Question: >
<URL>
I'm a newbie for CSS layout design.
What I'd like to do at the moment is that I want to make two Div boxes, one nested inside one another. Anyway, my problem is the top margin I set to the inner box didn't behave the way I wanted.
Pls take the portion of script below for example:
'''
<html>
<header>
<title>Mock-up page</title>
<link href="stylesheets/demo.css" rel="stylesheet" type="text/css">
</header>
<body>
<div id="box1">
<div id="box2">div 2</div>
</div>
</body>
</html>
'''
'''
#box1{
width: 300px;
height: 300px;
background-color:#0000FF;
}
#box2{
margin-top: 30px;
background-color:#008000;
}
'''
The effect it produced was it only pushed the outer box 30px down from body tag (left-sided in the picture), which wasn't what I had expected (right-sided in the picture).

What was the reason why this happened and how to correct the styling?
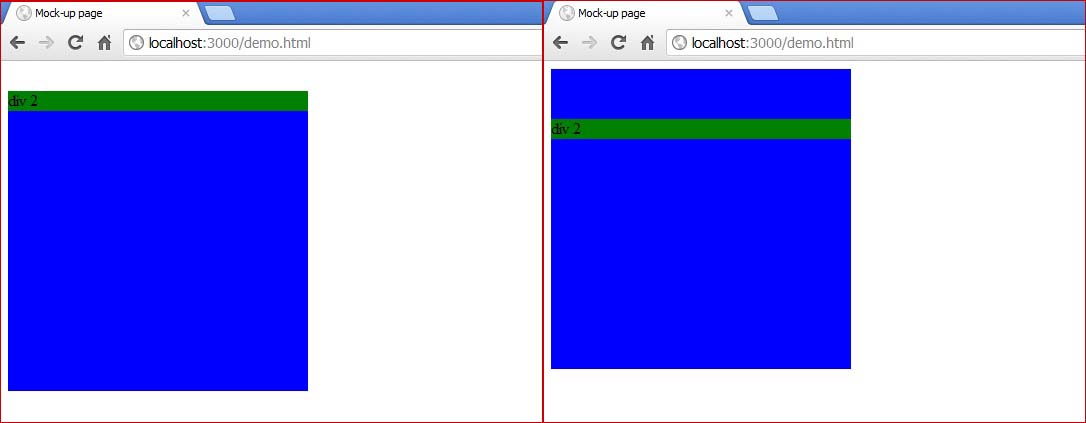
Answer: Change the 'margin-top' to 'padding-top' will do what you want.
This is a know issue in many browsers.
When the first child of an element has a 'margin-top' (no content before it) the margin overflow the top of the parent element and pushes it like in your case.
Other solutions exists, but all of them are a bit hacky:
- Apply a position: relative to the child and change the 'margin-top' to a 'margin-bottom' and apply 'top: 20px;';- Create an element before the inner box with some content ( can be used here) with 'height: 0;' and 'overflow: hidden;';- Set a 'border-top: 1px solid transparent' or the same color of the background of the element (in this case, pay attention that the border is added to the height of the object;- and so on...